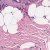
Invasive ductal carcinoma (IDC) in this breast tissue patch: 1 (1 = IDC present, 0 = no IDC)